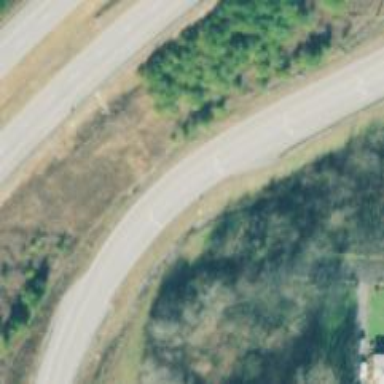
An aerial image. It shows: Primary link road with asphalt surface.